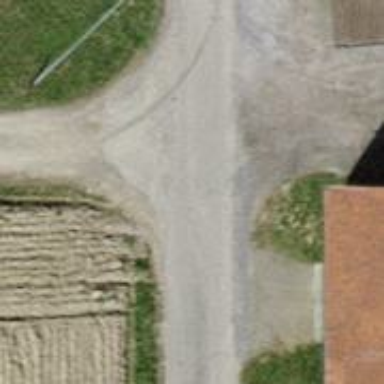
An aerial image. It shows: Pebblestone track with grade2 quality.